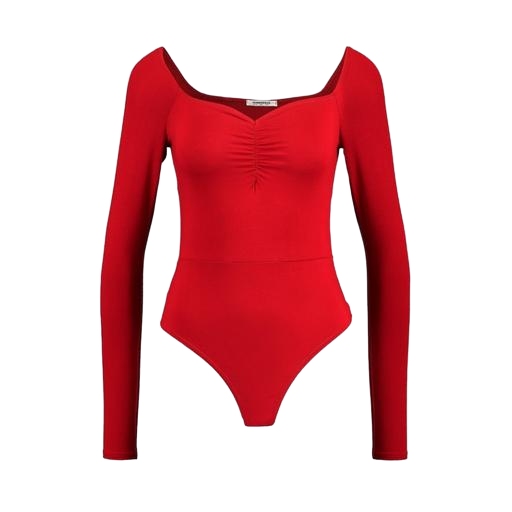
red and has long sleeves, red and long sleeves, red and long sleeve, white background